Chest X-ray:
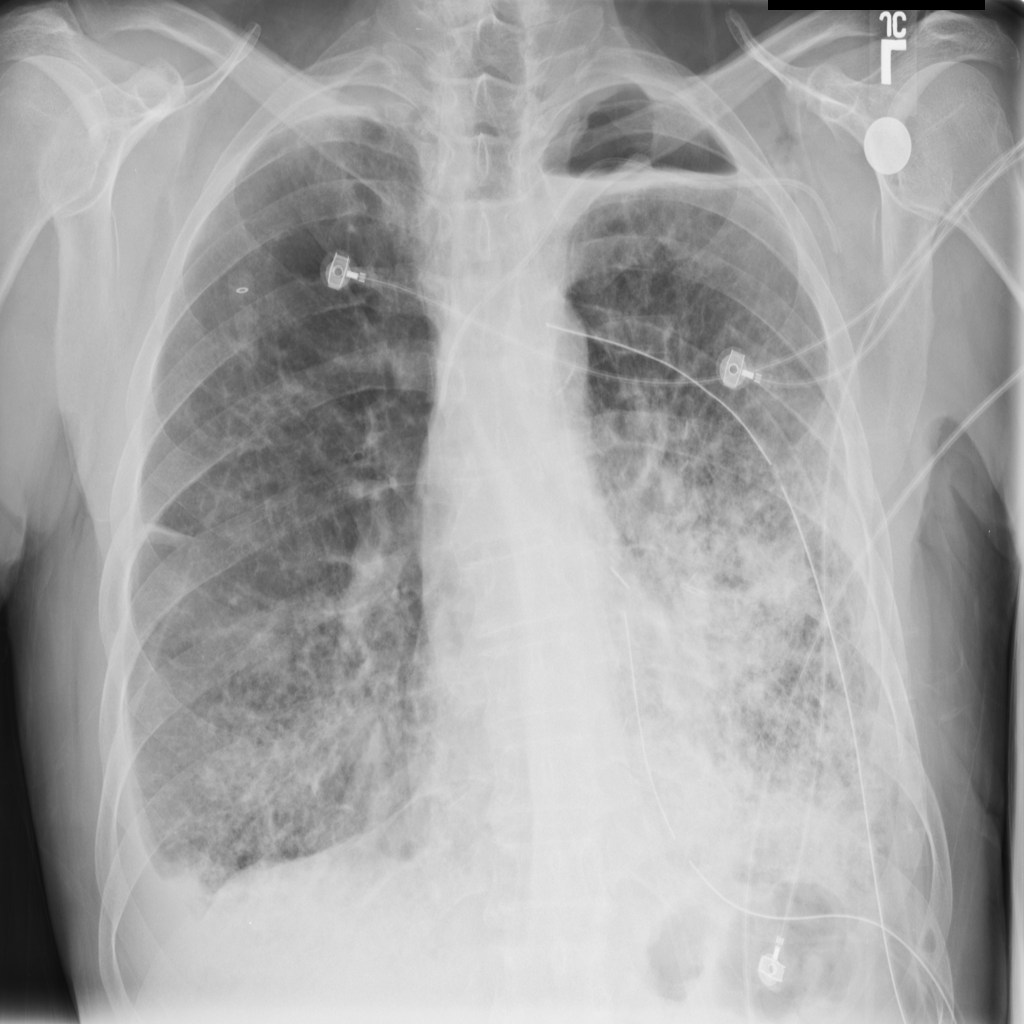
Findings: Consolidation, Effusion
No abnormal finding: no